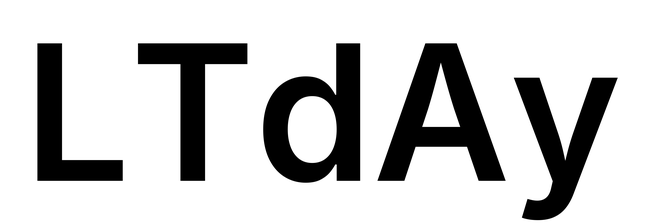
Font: Inter_SemiBold